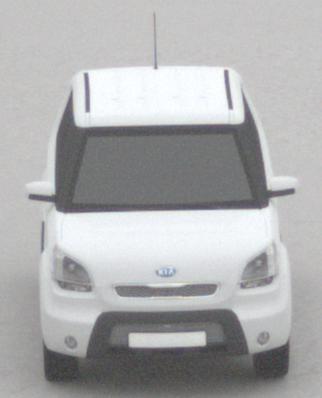
Make: KIA
Model: Soul 1.6
Detailed model: Soul (AM)
Model produced from: 2009/02
Model produced until: 2009/11
Doors: 5
Color: white
Road condition: dry road
Daytime: midday
Contrast: low contrast